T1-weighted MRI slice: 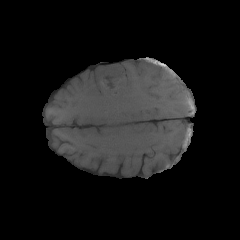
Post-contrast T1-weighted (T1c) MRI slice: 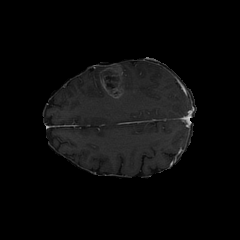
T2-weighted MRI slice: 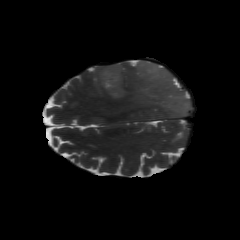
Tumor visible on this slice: yes